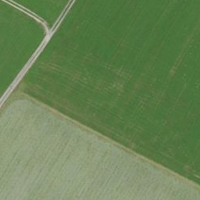
EUNIS habitat code: 52
Species observed at this site:
Chelidonium majus